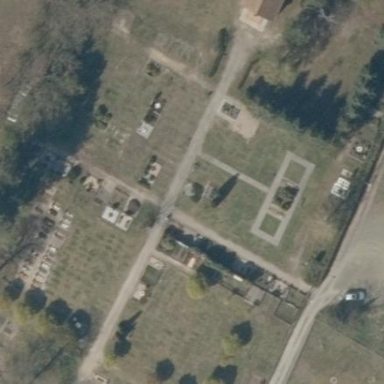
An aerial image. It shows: Cemetery.